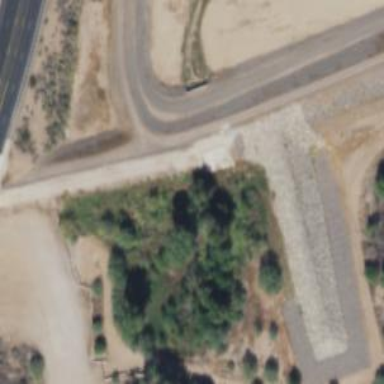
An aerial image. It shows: Culvert tunnel.